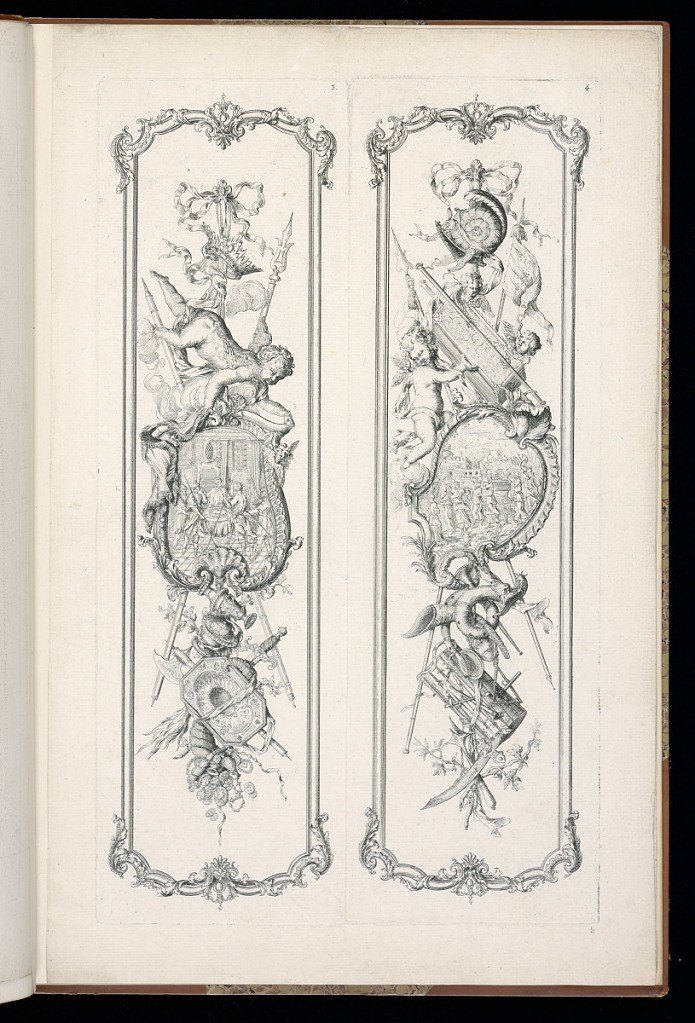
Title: Designs for Carved Trophies
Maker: François Roumier, French, 16..–1748
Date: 1740-1748
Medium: Etching and engraving on laid paper
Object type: Bound print
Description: Page printed with two narrow plates of trophies set within frames with acanthus leaves, scrolls, and shells at the top and the bottom. The trophy of the left plate features Christian iconography including a crown, an angel, a chalice, a sword, an ax, and a bag spilling coins. At the center is a cartouche with an Old Testament scene. The trophy on the right plate has a cartouche at its center with a scene of the Israelites blowing their horns around the walls of Jericho. Neither plate is signed; both are numbered.